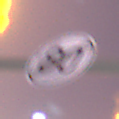
Verkehrszeichen: EndeGeschwindigkeit80
Umgebung: Outdoor, Urban
Tageszeit: Night
Wetter: PartlyCloudy
Licht: Natural
Jahreszeit: NotSpecified
Kontrast: HighContrast